Field crop: maize
Growth stage: 1
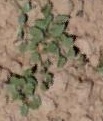
Species: convolvulus